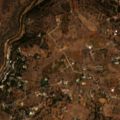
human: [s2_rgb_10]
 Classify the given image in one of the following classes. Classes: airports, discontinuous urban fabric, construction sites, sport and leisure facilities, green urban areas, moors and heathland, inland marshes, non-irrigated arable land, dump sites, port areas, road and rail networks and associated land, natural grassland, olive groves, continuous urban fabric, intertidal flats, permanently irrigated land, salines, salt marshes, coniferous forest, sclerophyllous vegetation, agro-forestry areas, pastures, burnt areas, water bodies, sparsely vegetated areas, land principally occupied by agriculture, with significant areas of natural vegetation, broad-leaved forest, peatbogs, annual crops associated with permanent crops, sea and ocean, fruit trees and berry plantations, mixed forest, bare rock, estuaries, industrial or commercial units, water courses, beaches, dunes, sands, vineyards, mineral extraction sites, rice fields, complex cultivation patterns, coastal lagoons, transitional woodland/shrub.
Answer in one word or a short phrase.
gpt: discontinuous urban fabric, annual crops associated with permanent crops, complex cultivation patterns, land principally occupied by agriculture, with significant areas of natural vegetation